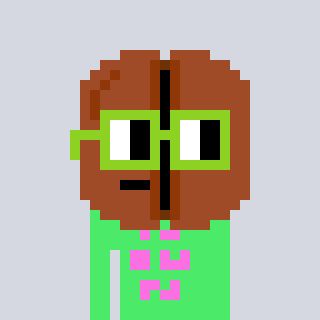
a pixel art character with square light green glasses, a coffeebean-shaped head and a teal-colored body on a cool background